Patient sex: F
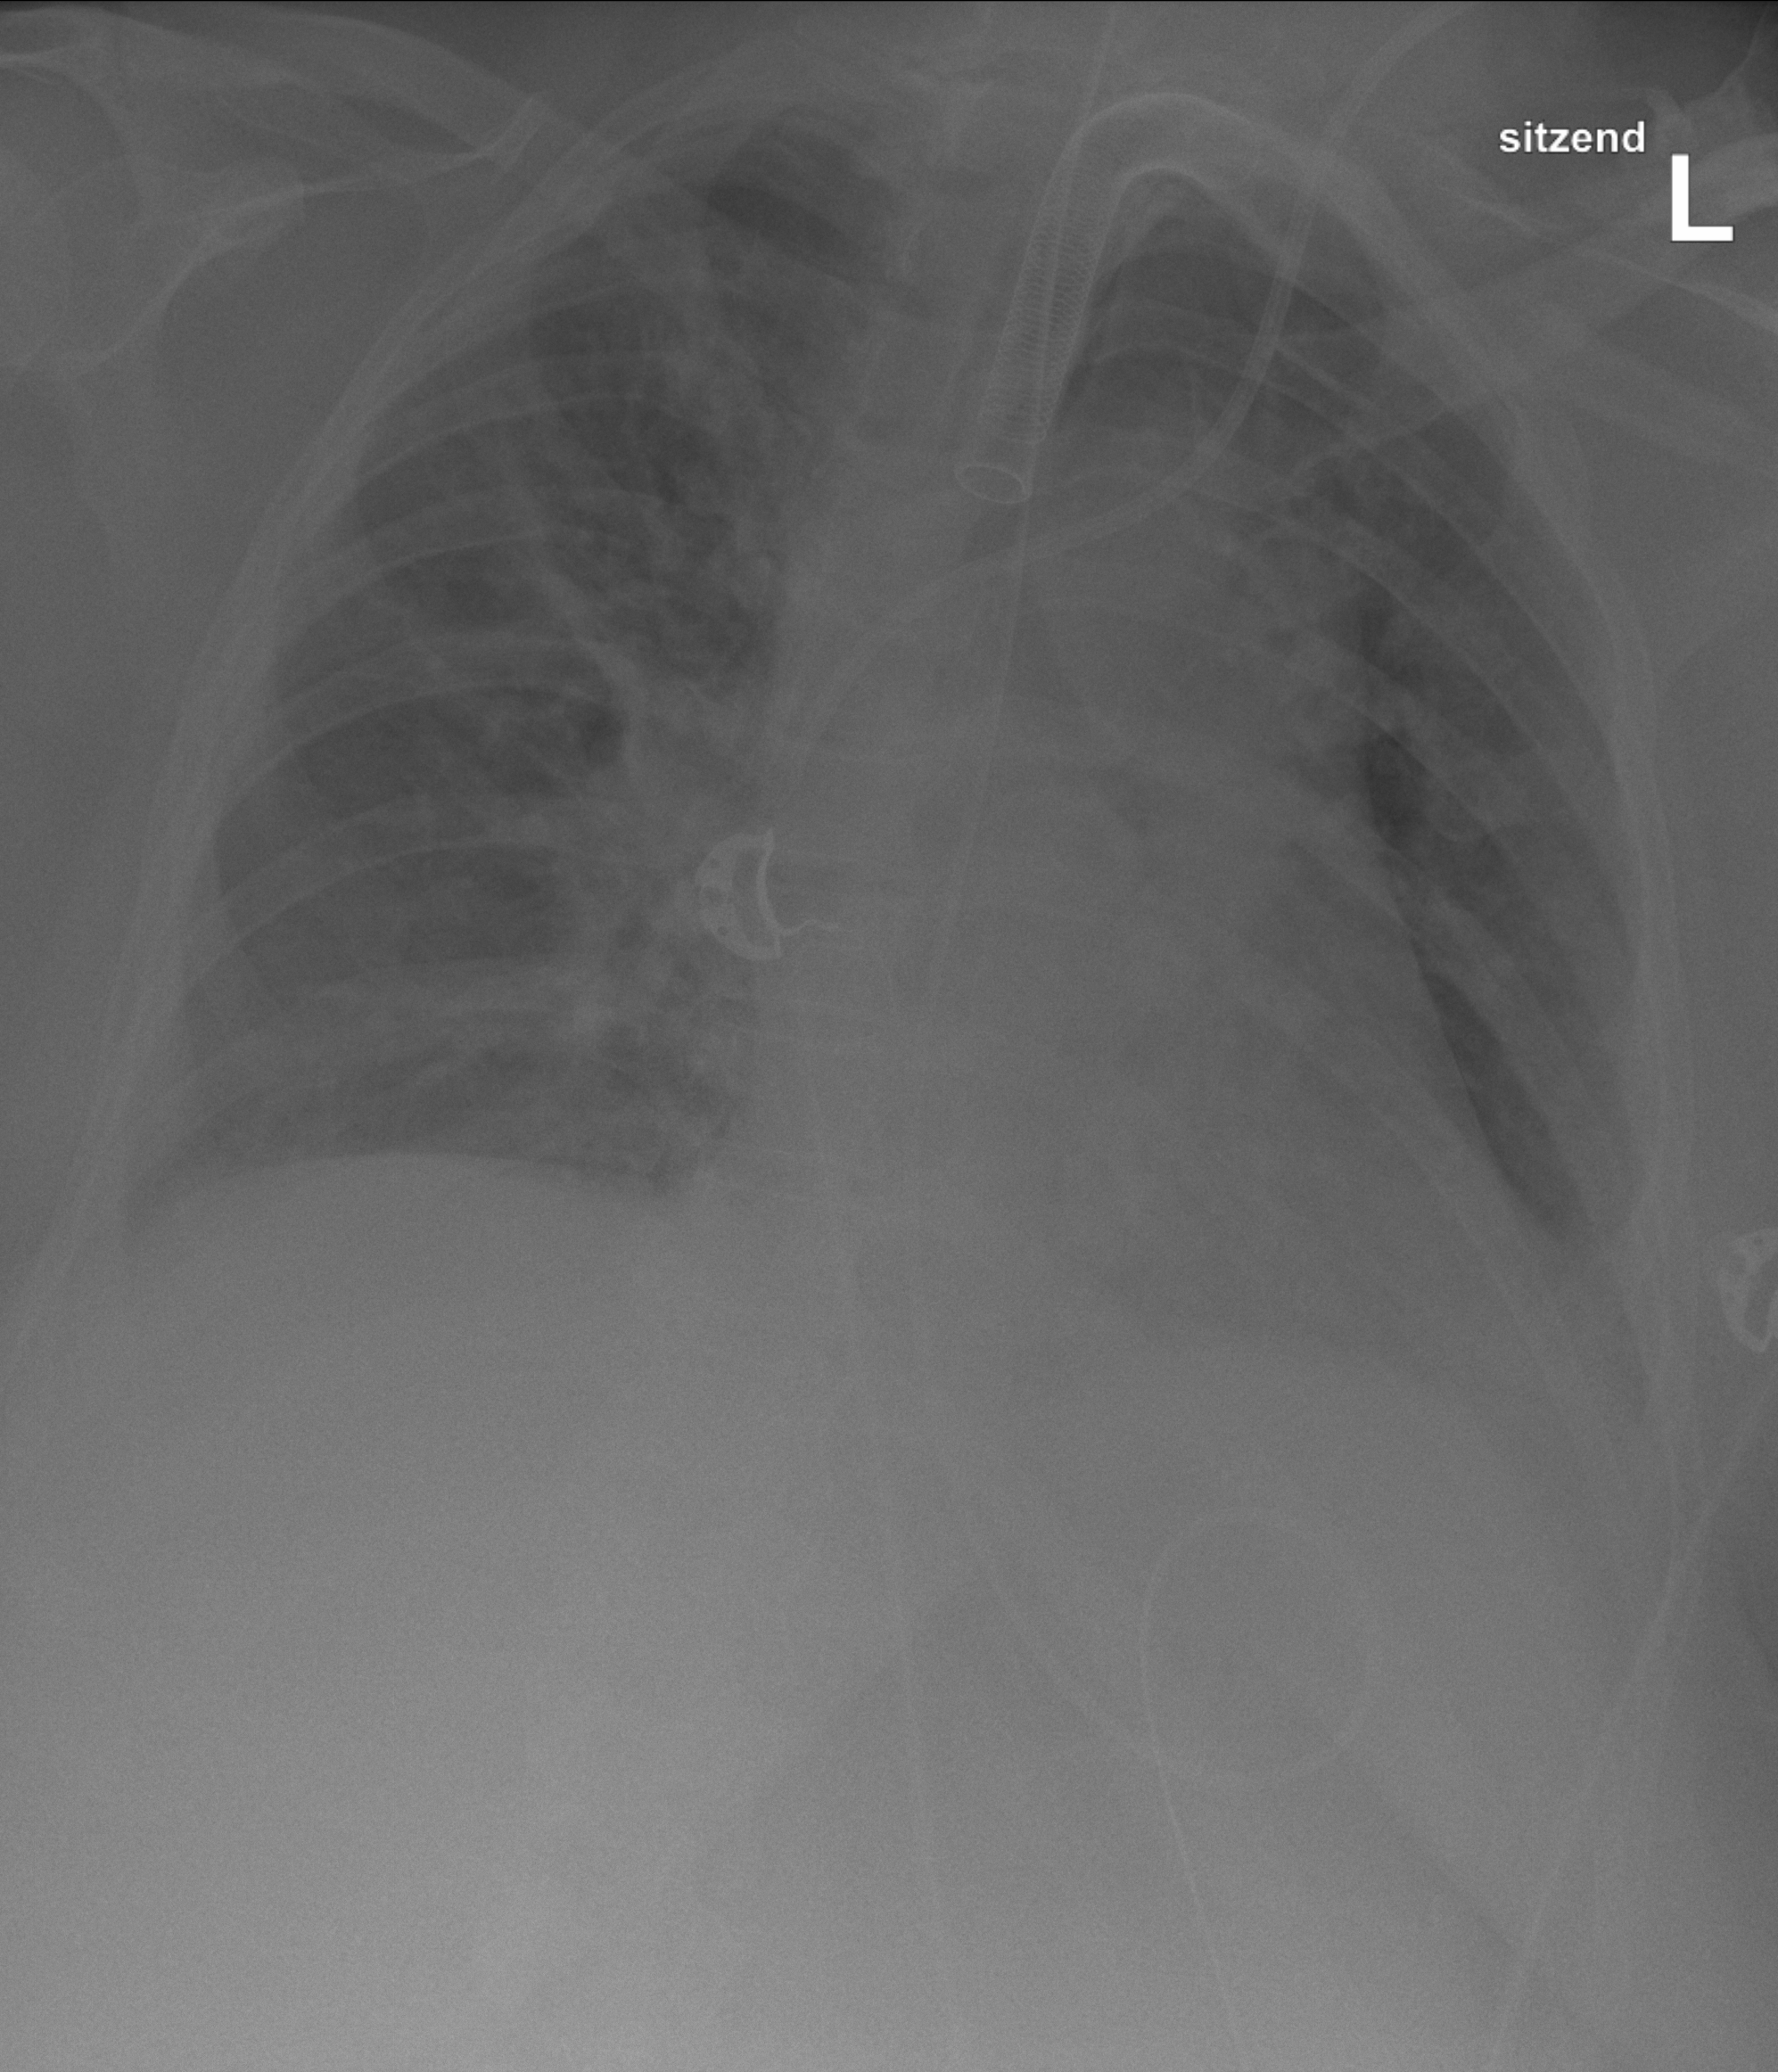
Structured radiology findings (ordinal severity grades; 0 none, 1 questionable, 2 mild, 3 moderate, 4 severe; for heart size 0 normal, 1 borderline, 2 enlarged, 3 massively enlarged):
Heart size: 1
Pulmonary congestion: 1
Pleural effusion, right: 1
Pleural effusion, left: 0
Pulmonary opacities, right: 2
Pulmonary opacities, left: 0
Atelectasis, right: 3
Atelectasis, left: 0